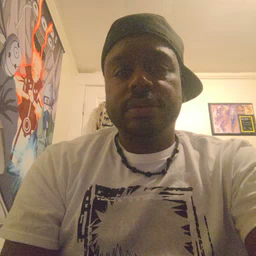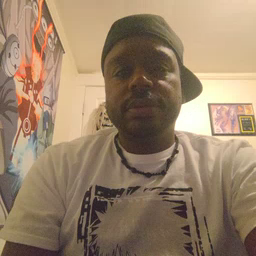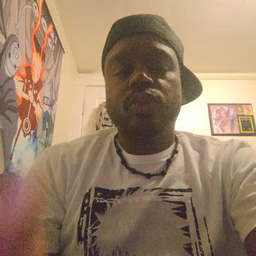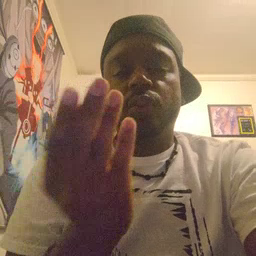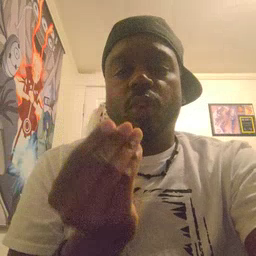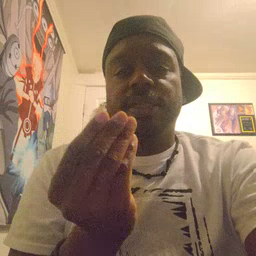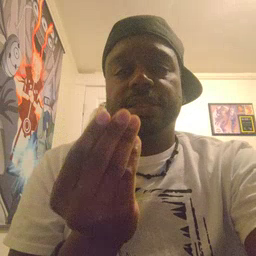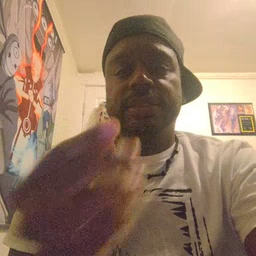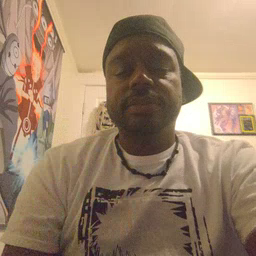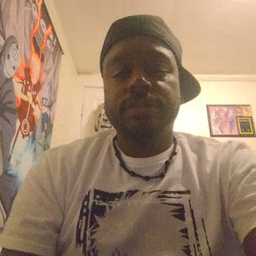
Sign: wet